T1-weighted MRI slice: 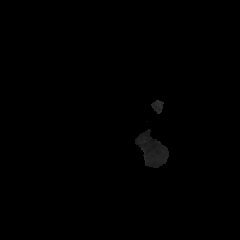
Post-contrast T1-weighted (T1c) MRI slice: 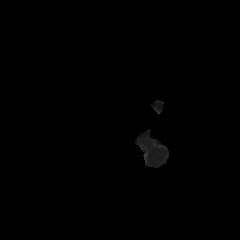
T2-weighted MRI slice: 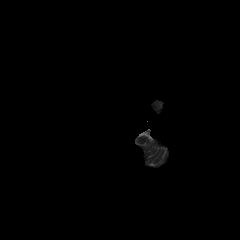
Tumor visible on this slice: no